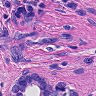
Metastatic tissue present: yes